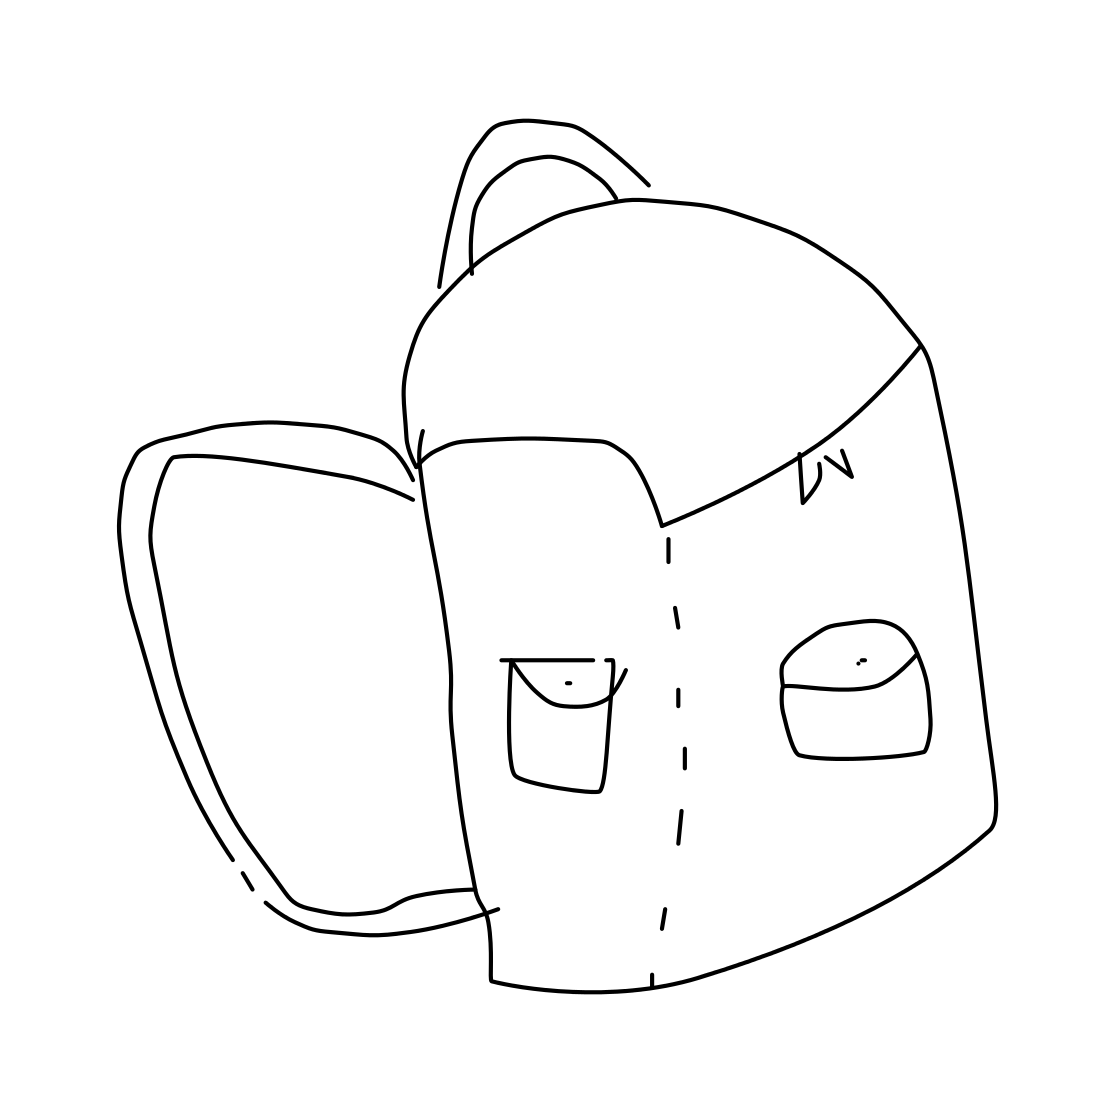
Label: backpack